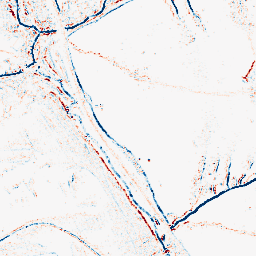
Category: morphological
Decomposition family: morphological_square
Decomposition parameters: operation: average
size: 3
Upsampling method: linear_exact
Upsampling parameters: scale: 8
Upsampling scale: 8